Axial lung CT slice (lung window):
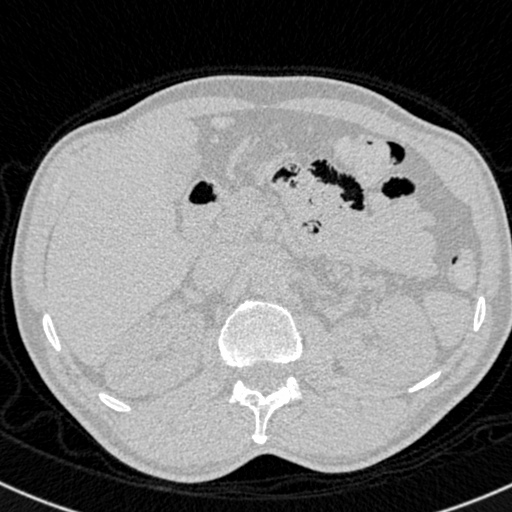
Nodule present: no